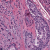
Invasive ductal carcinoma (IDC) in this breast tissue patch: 1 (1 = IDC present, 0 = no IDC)